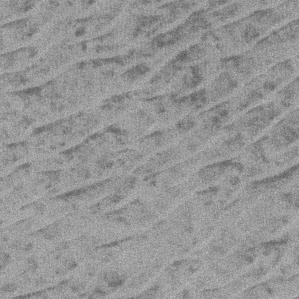
Label: frost